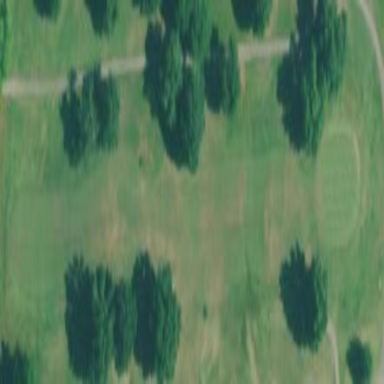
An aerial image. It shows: Area of rough grass used for golf.